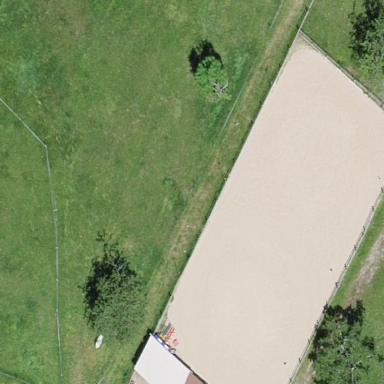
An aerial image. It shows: Pitch for leisure activities.